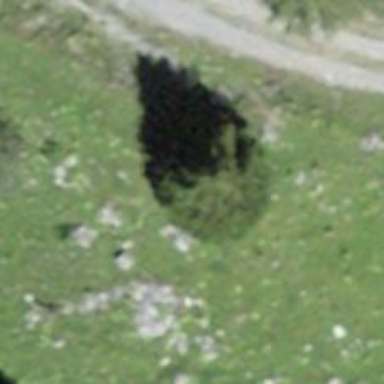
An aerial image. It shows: Needle-leaved tree in natural setting.